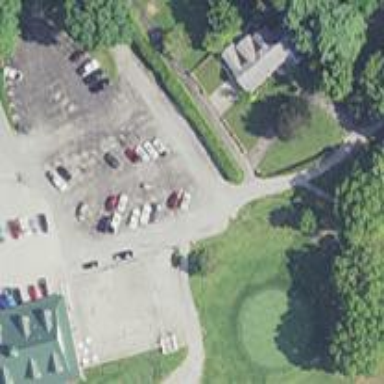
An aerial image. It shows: Service road used as golf cart path.